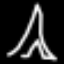
Label: The Eiffel Tower